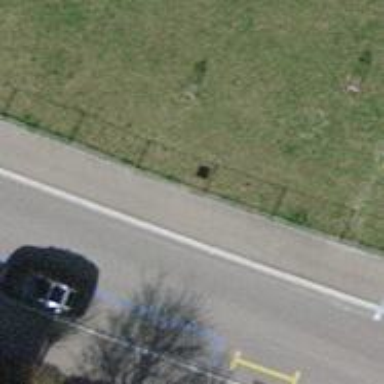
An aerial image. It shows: Asphalt sidewalk along the footway.